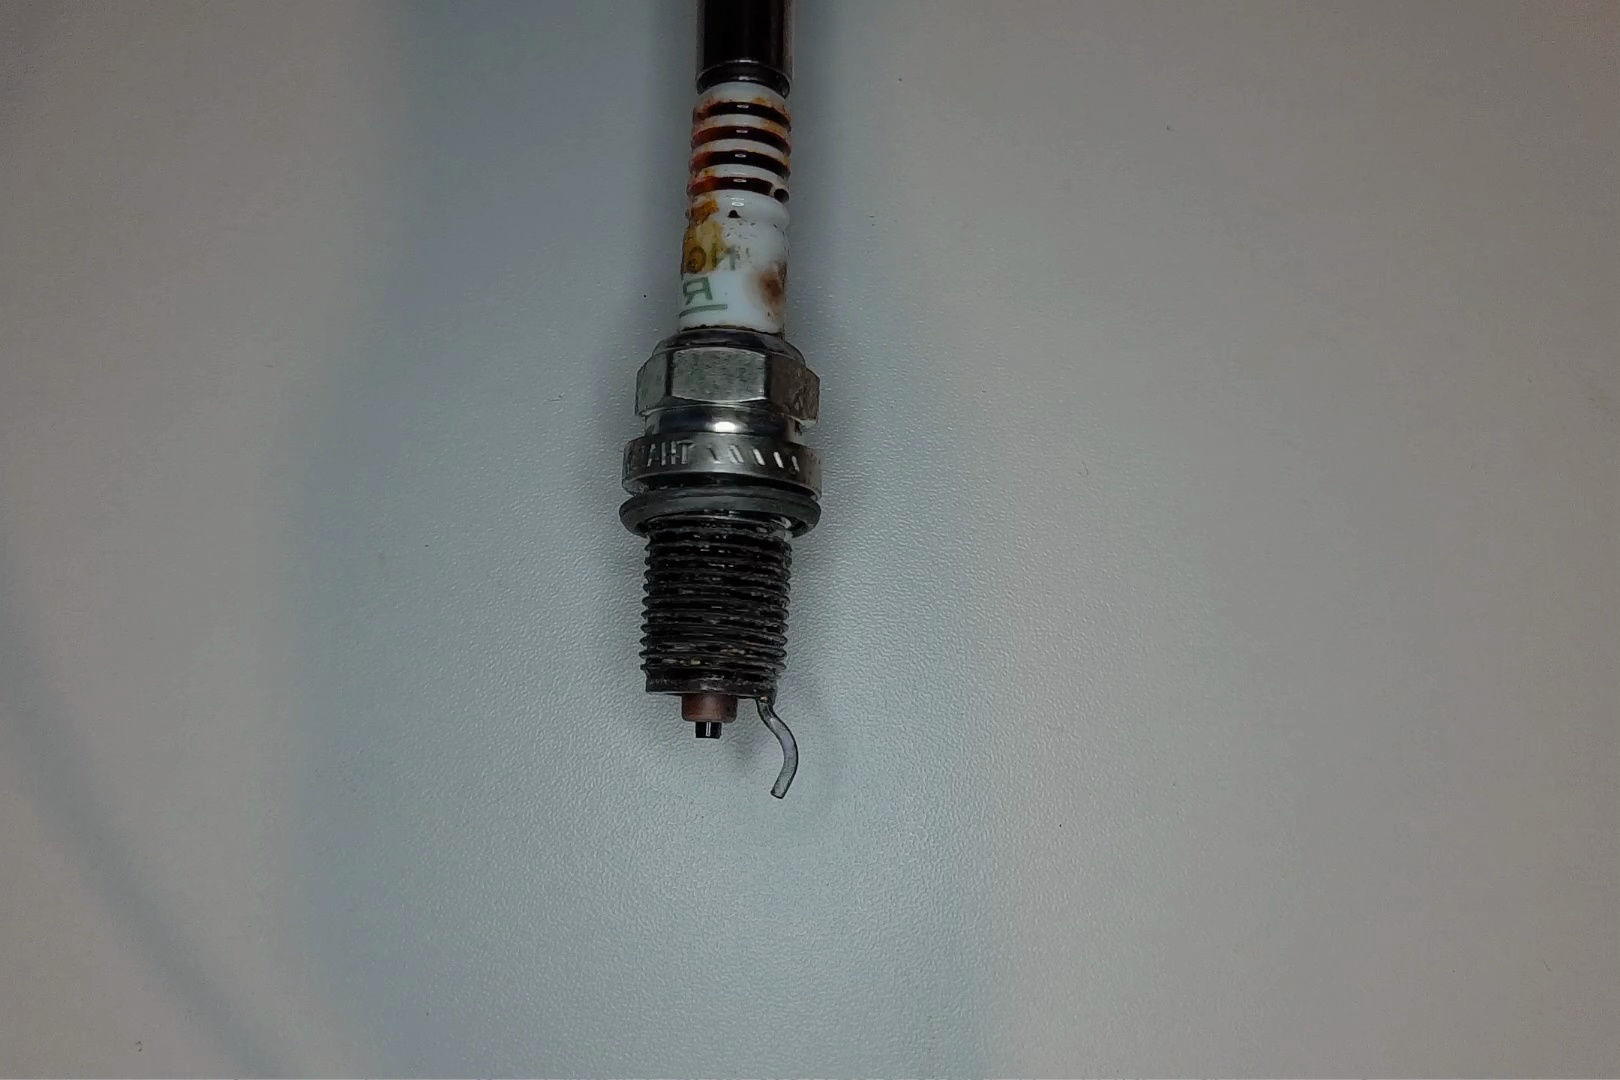
Label: anomaly